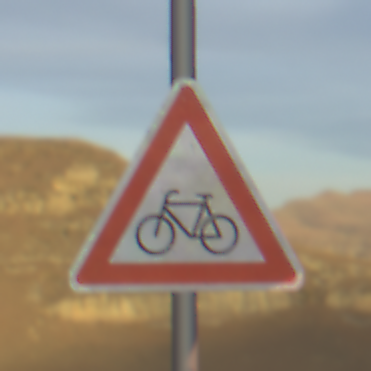
Verkehrszeichen: RadverkehrRechts
Umgebung: Outdoor, Nature
Tageszeit: SunriseSunset
Wetter: PartlyCloudy
Licht: Natural
Jahreszeit: NotSpecified
Kontrast: HighContrast